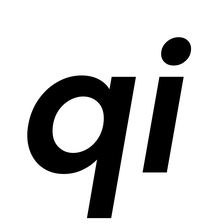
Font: Poppins-SemiBoldItalic